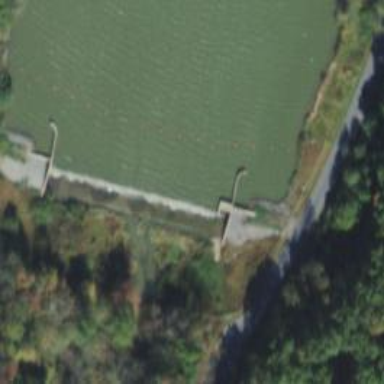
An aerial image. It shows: Dam along waterway.